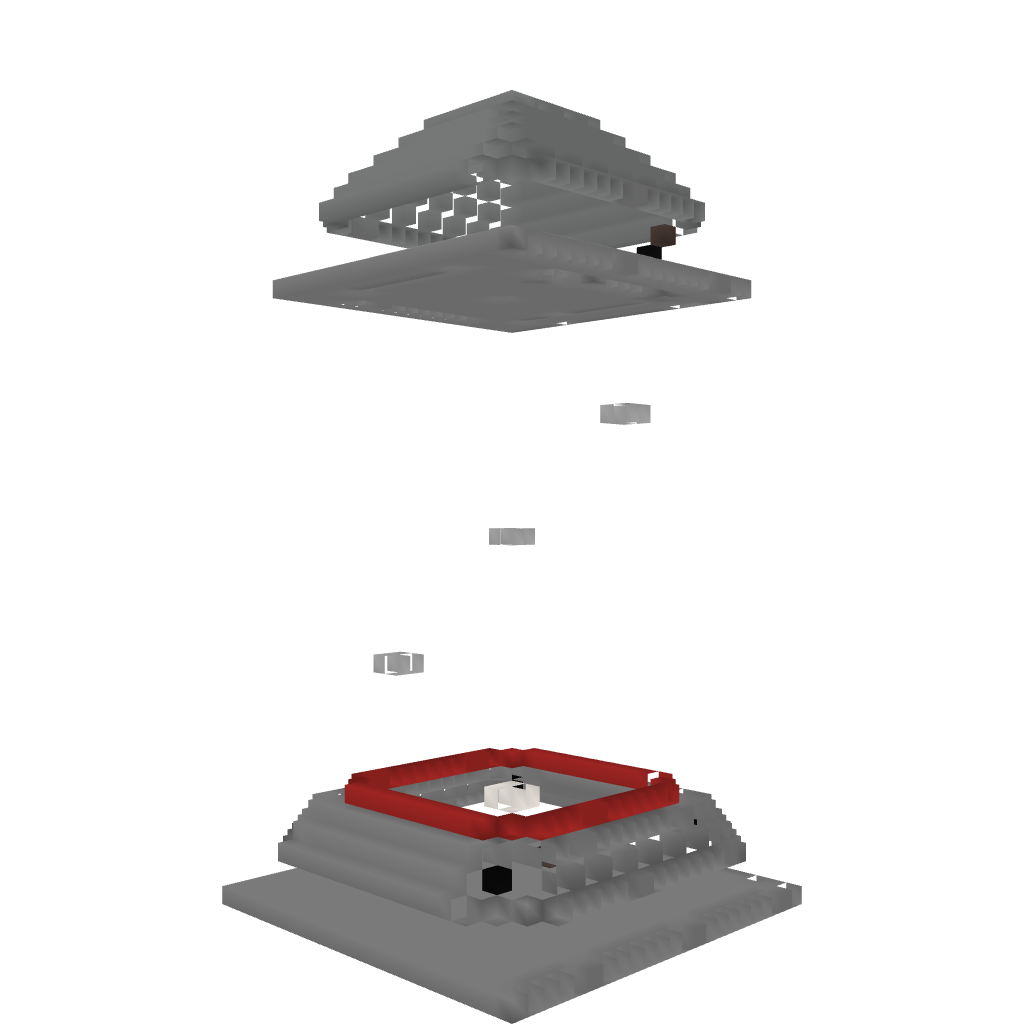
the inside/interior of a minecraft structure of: My First Creation